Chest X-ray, AP view. Patient: 49 years old, sex M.
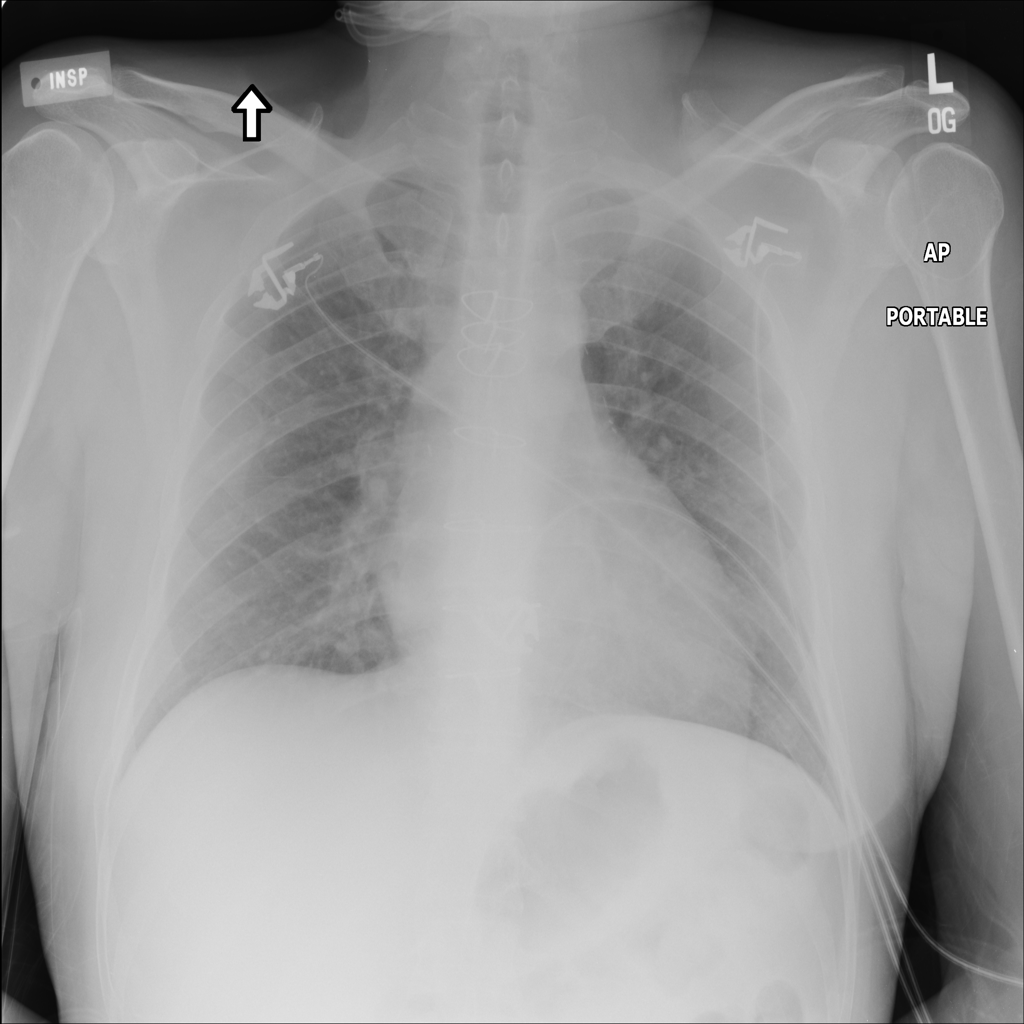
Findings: No Finding